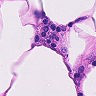
Metastatic tissue present: no